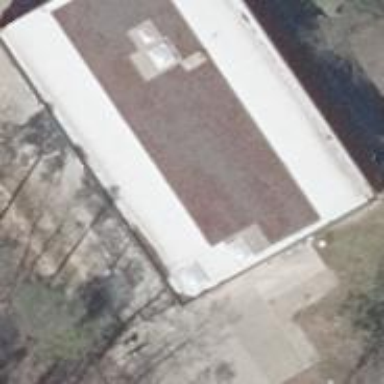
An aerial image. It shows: Motorcycle shop.